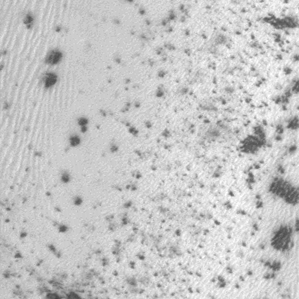
Label: frost